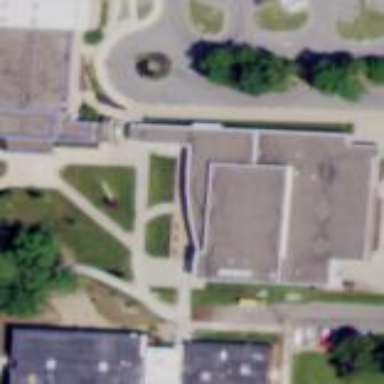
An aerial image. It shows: College building.